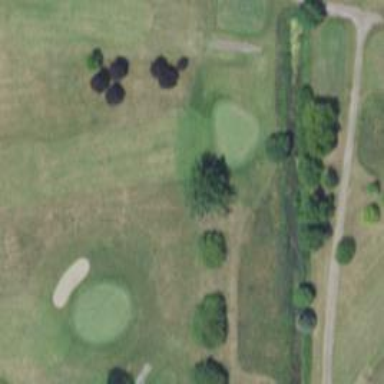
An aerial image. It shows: View of golf hole.